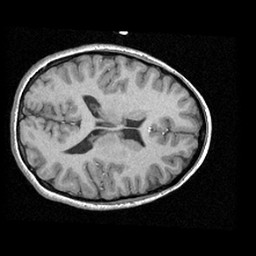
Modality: T1w
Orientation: axial
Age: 20
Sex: female